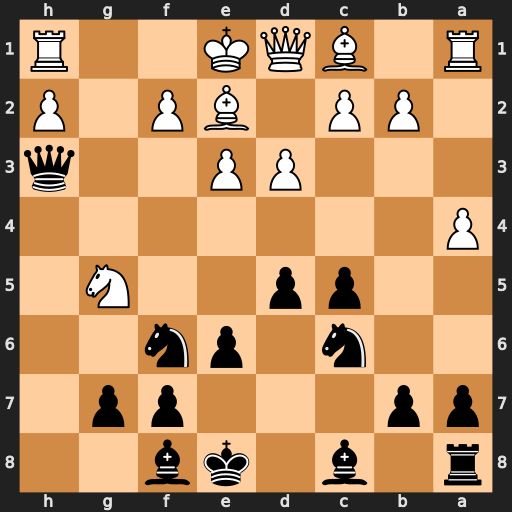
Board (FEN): r1b1kb2/pp3pp1/2n1pn2/2pp2N1/P7/3PP2q/1PP1BP1P/R1BQK2R
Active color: b
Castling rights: KQq
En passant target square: -
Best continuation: Qg2 Bf3 Qxg5